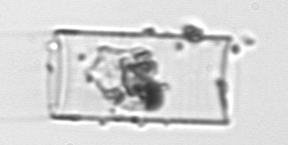
Label: Guinardia_flaccida